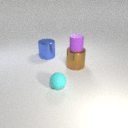
large brown metal cylinder in front of large blue metal cylinder